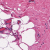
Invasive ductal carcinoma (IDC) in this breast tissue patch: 0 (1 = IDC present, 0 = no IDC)